Question: From my textbook:

What does it mean when it says 37 subscript(16) = 55 subscript(10)?
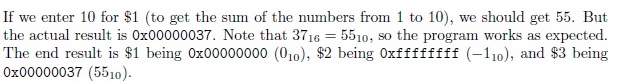
Answer: It means 37 base 16 (Hexadecimal), and 55 base 10 (Decimal). The 0x preceding a number denotes that it is base 16 hexadecimal.
To see how they are equal lets first look at the place values of 55
'''
5, 5 (digits)
10, 1 (place values)
'''
They are 10 to the power of the number of places over they are so 10^0 = 1 for the ones, and 10^1 = 10 for the tens.
You have a 5 in the ones place giving you 5, and 5 in the tens place giving you 50 when you add them together you get 55.
'''
5 * 10 = 50
5 * 1 = 5
5 + 50 = 55
'''
The 37 is in Hexadecimal which means its base is 16 so the place values are 16 to the power of the number of places over which gives you
'''
3, 7 (digits)
16, 1 (place values)
3 * 16 = 48
7 * 1 = 7
48 + 7 = 55
'''
Because the Hexadecimal system requires 16 unique numerals it uses the letters a-f as well
'''
0, 1, 2, 3, 4, 5, 6, 7, 8, 9, a, b, c, d, e, f
0, 1, 2, 3, 4, 5, 6, 7, 8, 9, 10, 11, 12, 13, 14, 15
'''
Also because you might see these 0b denotes base 2 (Binary), and 0o denotes base 8 (Octal).